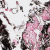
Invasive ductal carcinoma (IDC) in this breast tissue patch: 0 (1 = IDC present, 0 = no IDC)